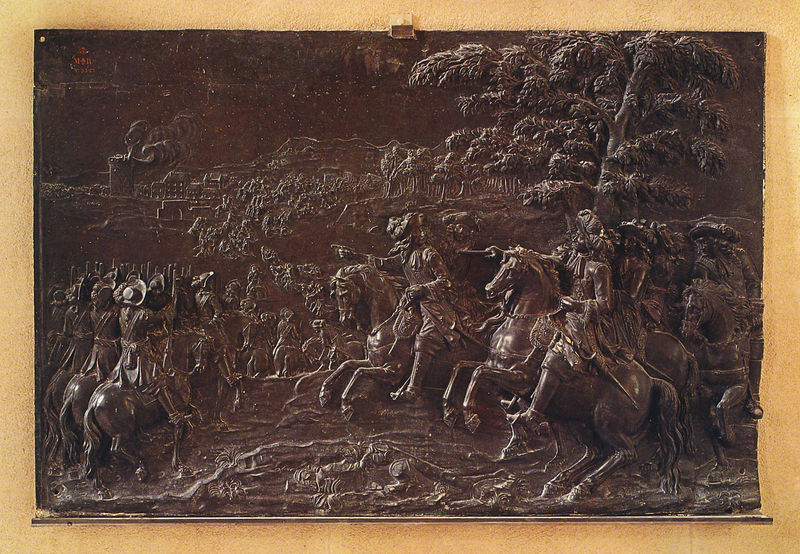
Titel: Die Eroberung der Freigrafschaft Burgund
Künstler: Martin van den Bogaert
Institution: Paris, Musée du Louvre
Schlagwörter: baum, feuer, himmel, bäume, landschaft, stadt, hut, hüte, männer, wiese, rauch, mantel, pferde, reiter, turm, relief, brand, krieg, schlacht, soldaten, bronze, säbel, waffen, degen, heer, feldherr, gewehre, kupferstich, generäle, truppen, belagerung, schlach, #wiese, schlachteld